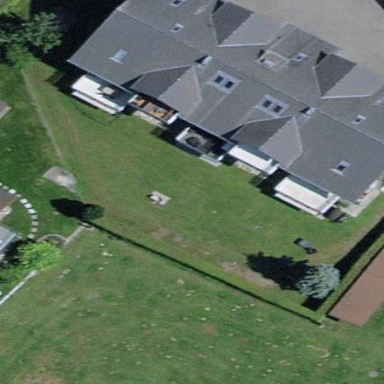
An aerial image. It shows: Residential building.